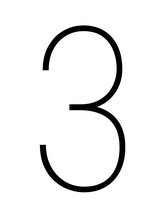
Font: Roboto_Condensed_Thin